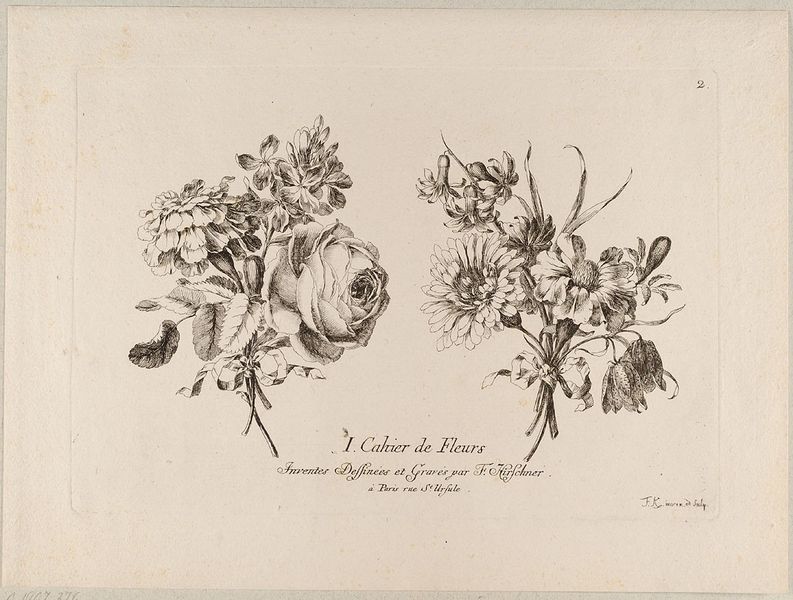
Titel: Zwei Blumensträuße, Blatt 2 aus der Folge 'I. Cahier de Fleurs Inventes Dessinées et Gravés par F. Kirschner à Paris rue St. Ursule'
Künstler: Friedrich Kirschner
Standort: Hamburg
Institution: Museum für Kunst und Gewerbe Hamburg
Schlagwörter: blätter, weiß, blume, blumen, schwarz, skizze, zeichnung, blüte, blüten, rose, rosen, schleife, signatur, blatt, pflanze, schrift, papier, grafik, graphik, französisch, strauss, pfingstrose, fotografie, photographie, buch, druck, druckgraphik, druckgrafik, radierung, titelblatt, stängel, heft, titelseite, knospen, gebinde, block, strass, dahlie, schnittblumen, bltter, reproduktionen, i, de, 2, plattenrand, 1., druckerzeugnisse, blumenbuch, blumenstrauß, ornamentstich, vorlageblätter, cahier de fleurs, catrier, fleurs, cahier, der blumen, blumenheft, hirschner, kirschner